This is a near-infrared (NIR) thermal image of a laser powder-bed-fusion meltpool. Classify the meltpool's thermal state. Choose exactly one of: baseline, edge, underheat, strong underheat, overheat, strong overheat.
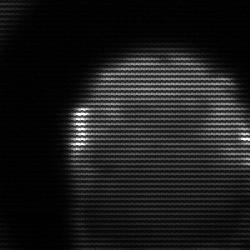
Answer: edge